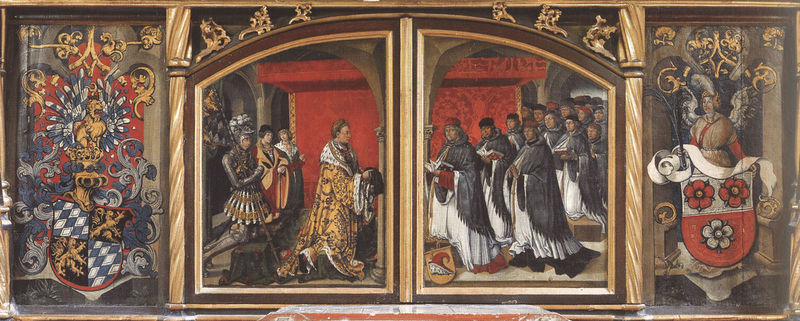
Titel: Hochaltar der ehemaligen Stiftskirche St. Kastulus in Moosburg
Standort: Moosburg, ehemalige Stiftskirche St. Kastulus (EU - D - Bayern)
Schlagwörter: blau, flügel, gemälde, hand, mann, umhang, menschen, blumen, fenster, holz, hut, männer, schwarz, säule, säulen, rose, rot, malerei, ornament, bibel, hermelin, rahmen, stehen, bild, öl, gewand, gold, kutte, gesang, engel, bogen, könig, lanze, ornamente, verzierung, bögen, schild, buch, bayern, knien, beten, gebet, ritter, brokat, fürst, rüstung, insignie, altar, schnitzerei, wappen, mittelalter, krönung, priester, chor, geistliche, mönche, balu, gelehrter, löwe, anbetung, hermelinmantel, mittelalterlich, geschnitzt, altarbild, diptychon, baroock, menschen frau, wapoen